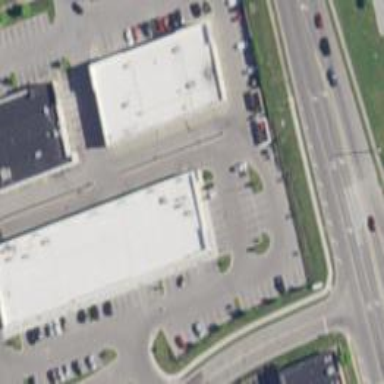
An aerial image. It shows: Convenience shop.